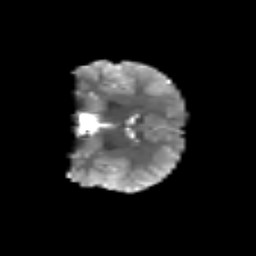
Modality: T2w
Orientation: coronal
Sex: female
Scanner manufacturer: siemens
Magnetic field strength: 3 T
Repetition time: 5 s
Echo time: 0.071 s